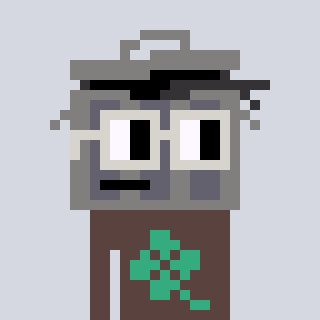
a pixel art character with square light gray glasses, a trashcan-shaped head and a darkbrown-colored body on a cool background